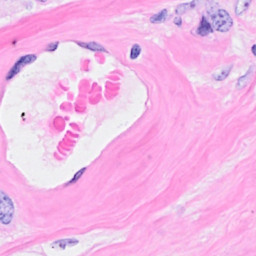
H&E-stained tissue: Breast